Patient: sex M, age 70
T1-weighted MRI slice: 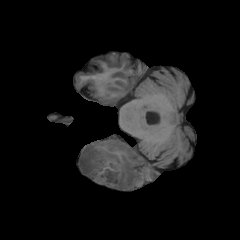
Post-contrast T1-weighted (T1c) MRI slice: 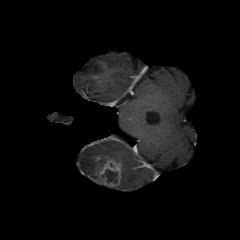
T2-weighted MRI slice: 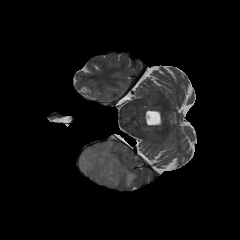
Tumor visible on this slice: yes
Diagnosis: Glioblastoma, IDH-wildtype
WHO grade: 4